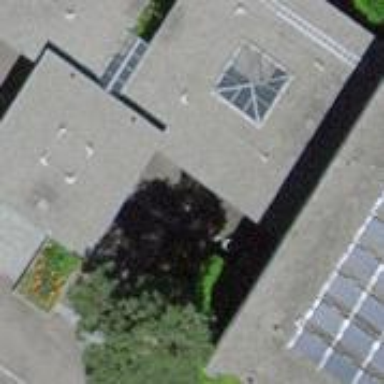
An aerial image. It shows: View of roof of building.